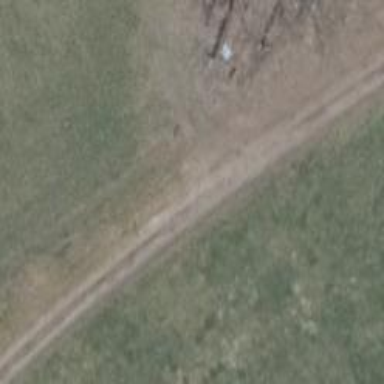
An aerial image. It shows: Dirt track road with grade 4 track type.